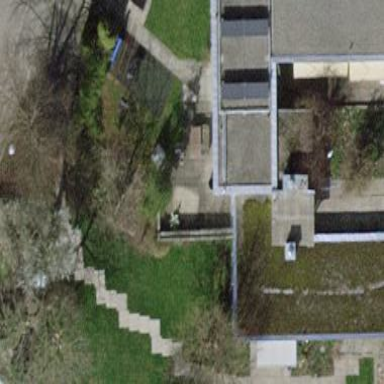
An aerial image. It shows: Terrace building.